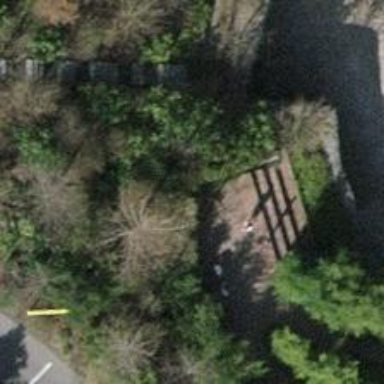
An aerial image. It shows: Bench.